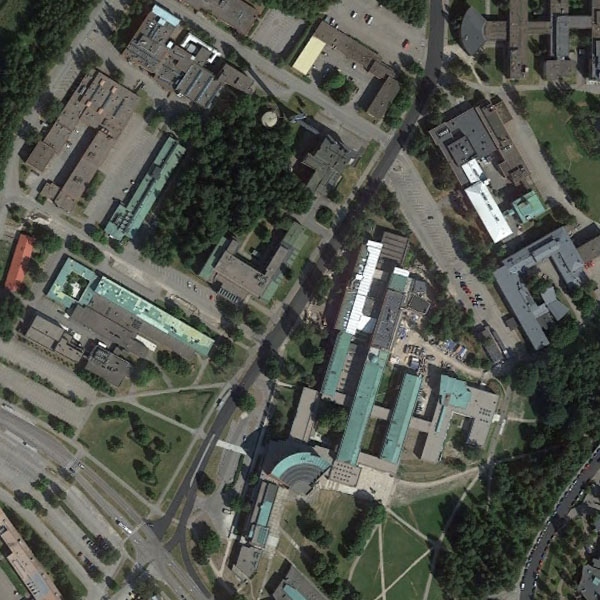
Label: School